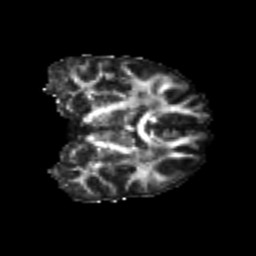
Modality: FA
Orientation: coronal
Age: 20
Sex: female
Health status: healthy
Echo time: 0.074 s